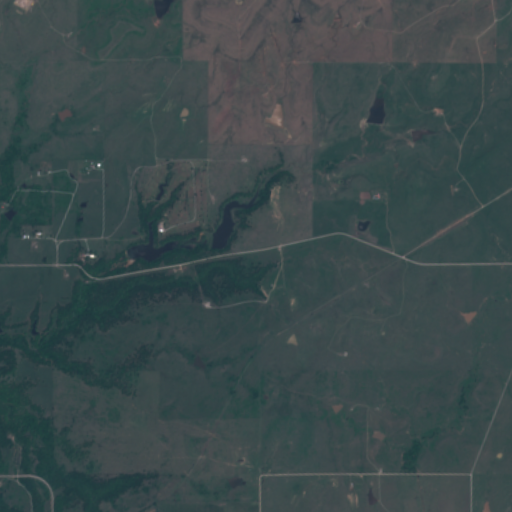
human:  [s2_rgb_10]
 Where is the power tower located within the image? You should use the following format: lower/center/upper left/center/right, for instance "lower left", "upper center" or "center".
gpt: The power tower is located in the upper of the image.
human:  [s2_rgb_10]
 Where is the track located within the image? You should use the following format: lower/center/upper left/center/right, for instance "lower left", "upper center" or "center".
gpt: There is no track in the image.